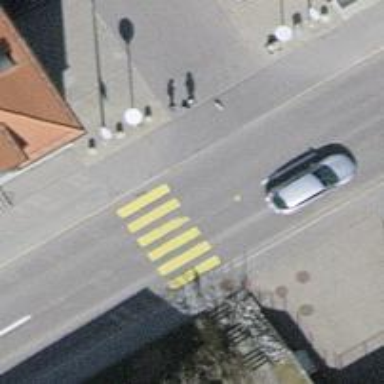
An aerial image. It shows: Uncontrolled zebra crossing on the road.